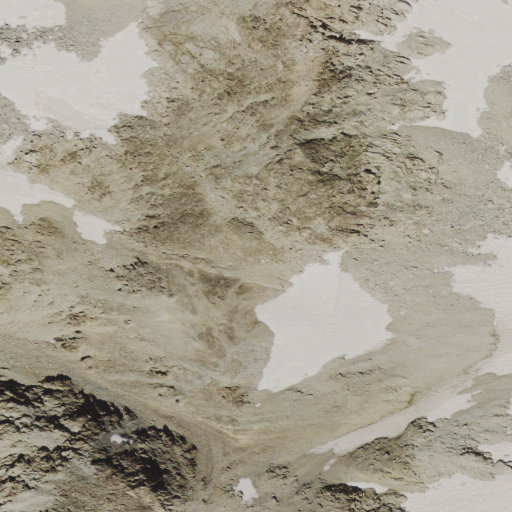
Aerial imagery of gap in Wyoming named Knapsack Col containing grassland, snow, and barren land